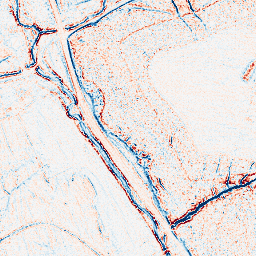
Category: edge_preserving
Decomposition family: bilateral
Decomposition parameters: d: 5
sigma_color: 50
sigma_space: 75
Upsampling method: bilinear
Upsampling parameters: scale: 8
Upsampling scale: 8